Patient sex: M
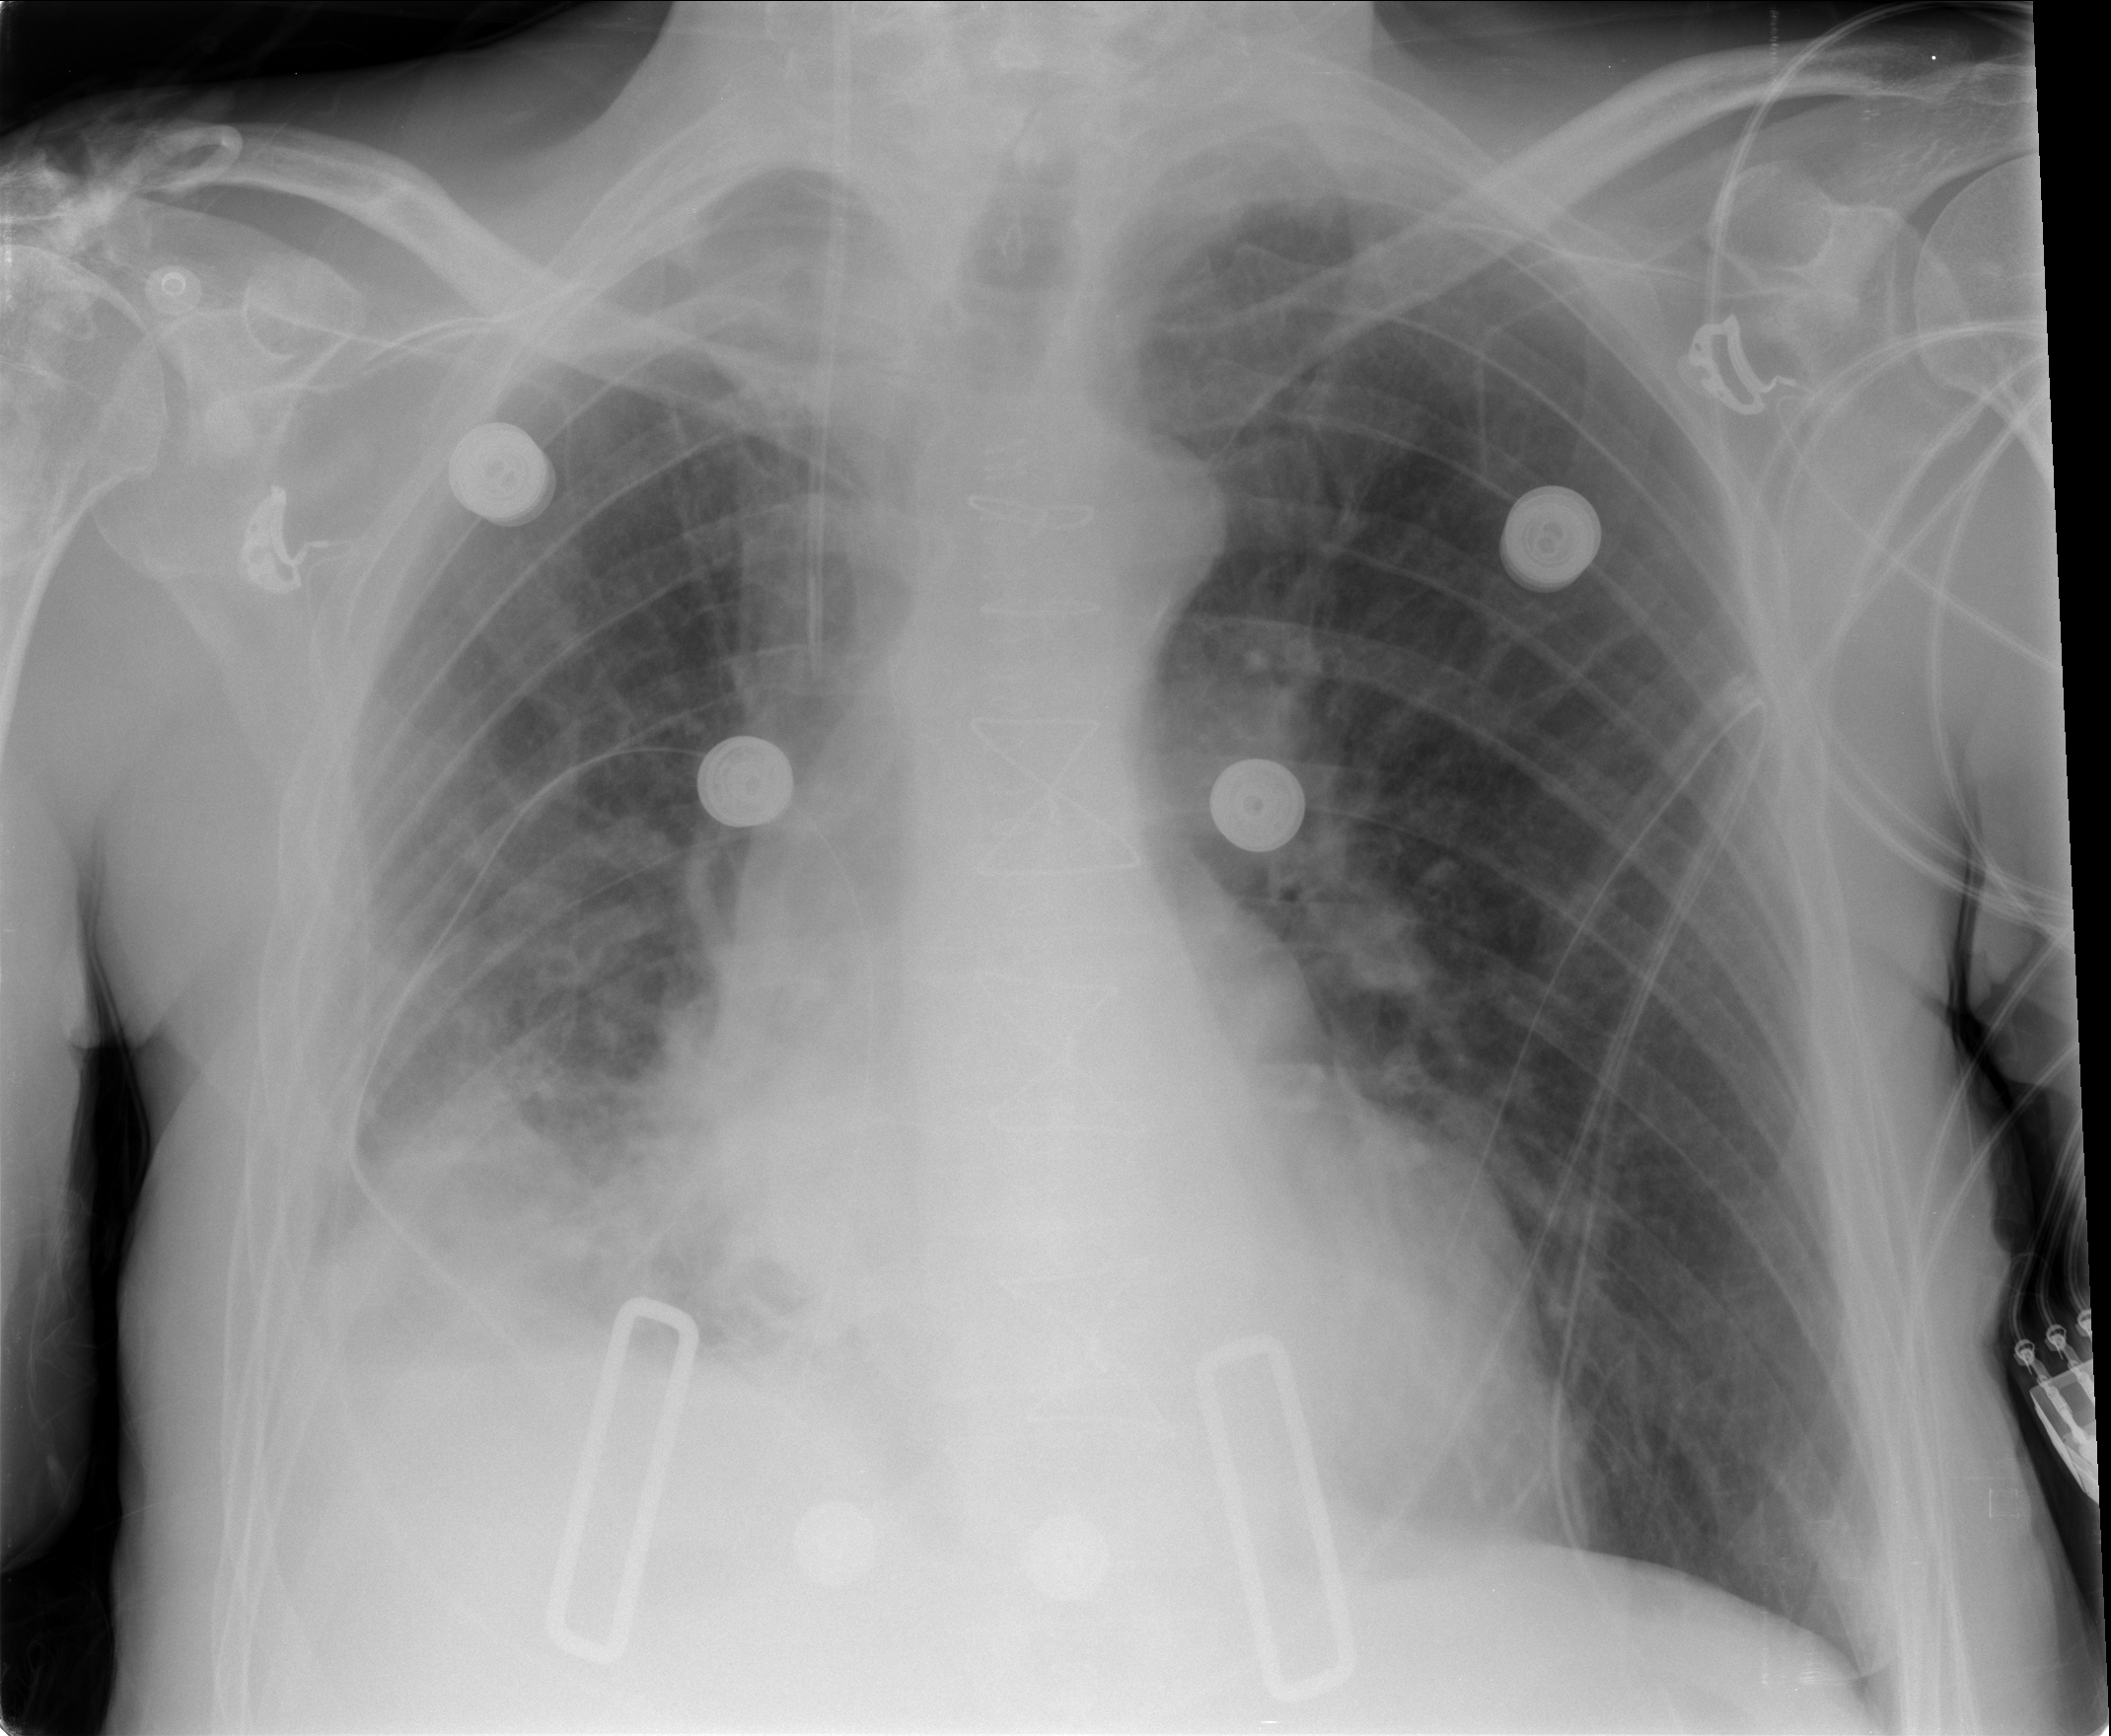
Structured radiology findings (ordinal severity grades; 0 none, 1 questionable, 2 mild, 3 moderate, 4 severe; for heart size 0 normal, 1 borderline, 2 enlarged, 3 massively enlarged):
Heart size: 0
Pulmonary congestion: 0
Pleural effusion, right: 2
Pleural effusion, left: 0
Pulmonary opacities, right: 2
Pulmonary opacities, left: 0
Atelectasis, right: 3
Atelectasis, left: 0